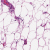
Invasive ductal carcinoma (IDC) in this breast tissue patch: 0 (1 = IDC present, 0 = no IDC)